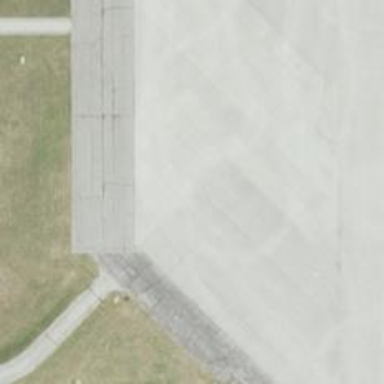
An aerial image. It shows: Image of taxiway at airport.